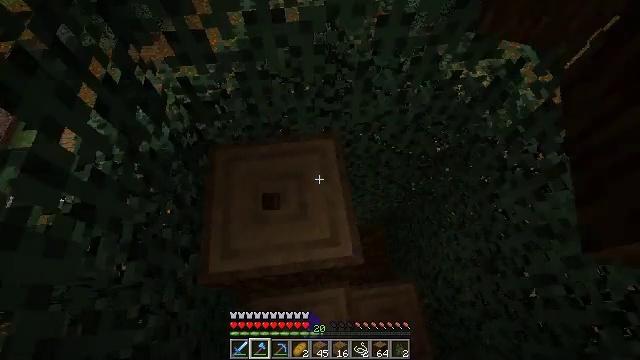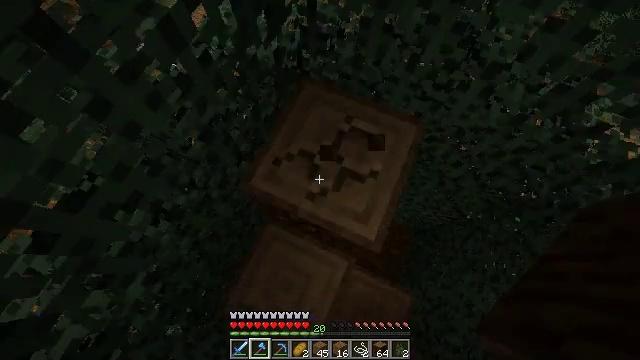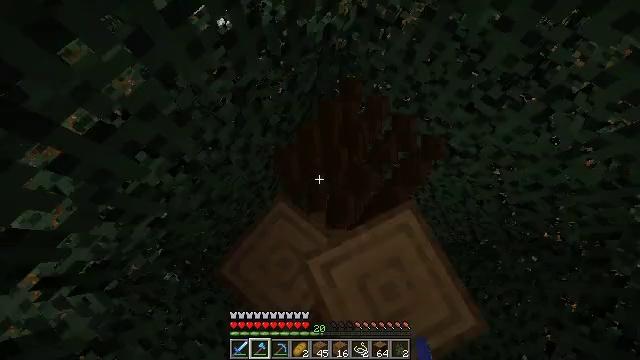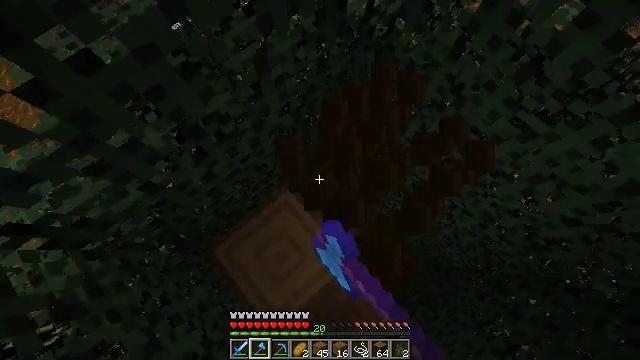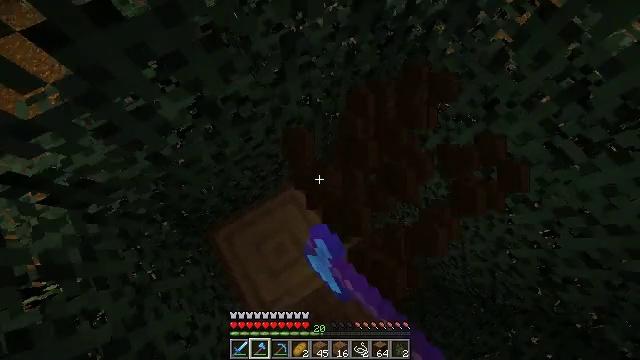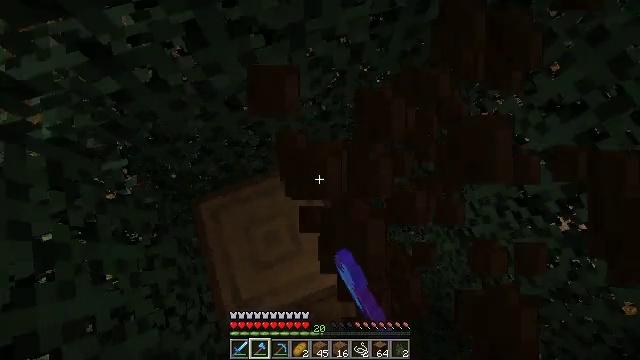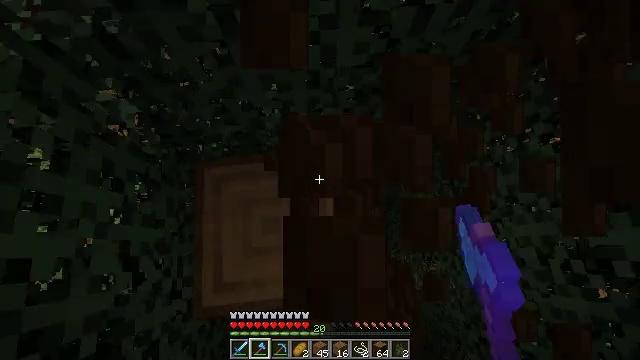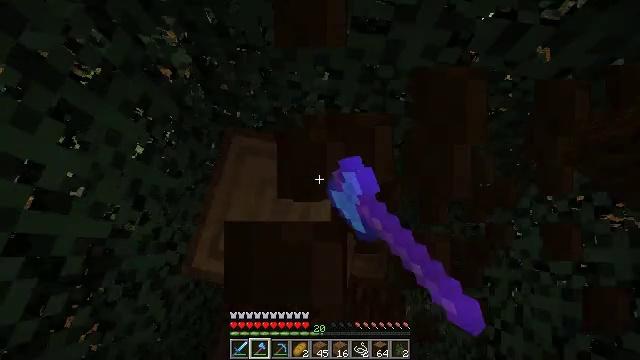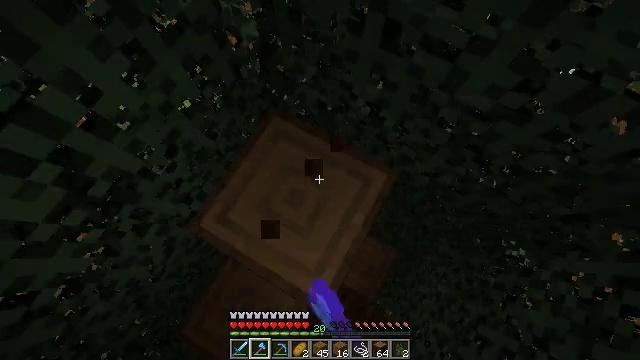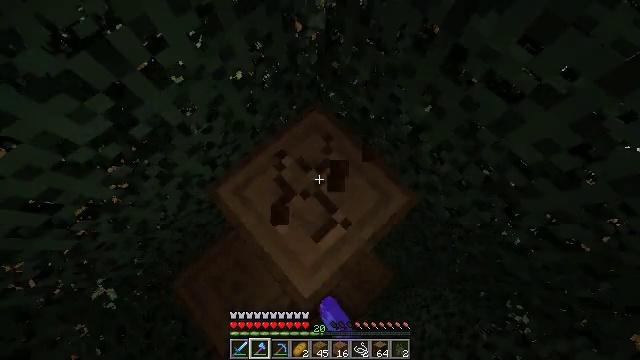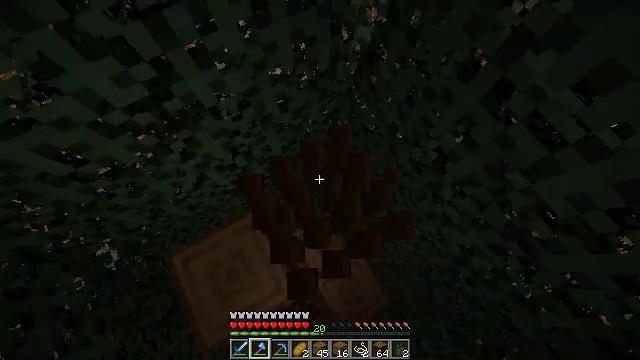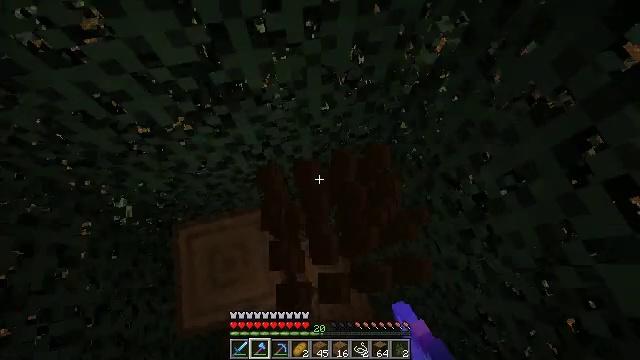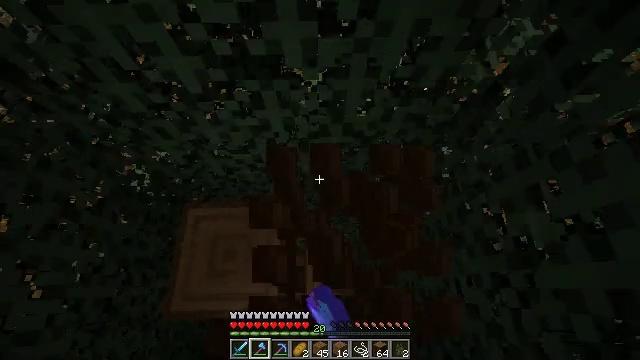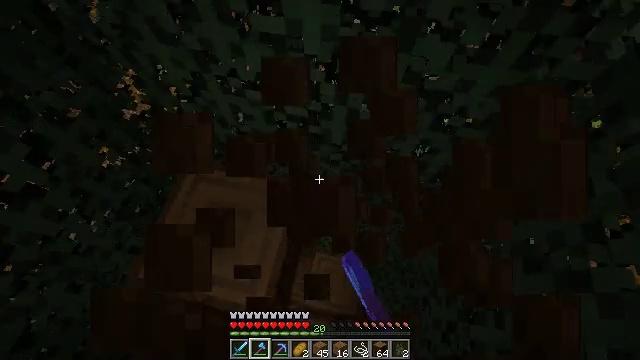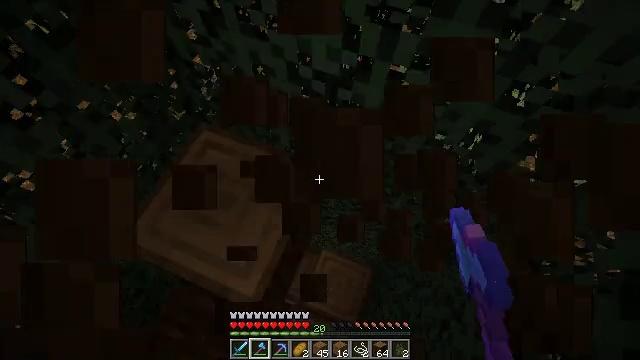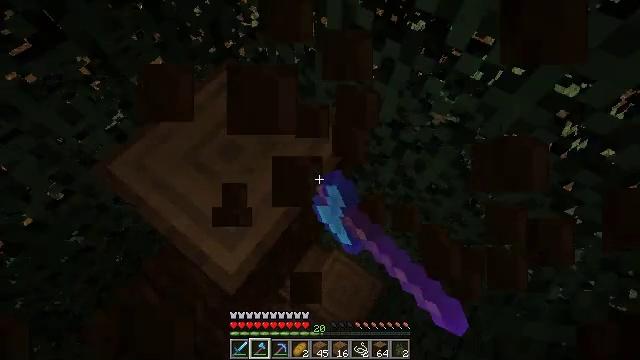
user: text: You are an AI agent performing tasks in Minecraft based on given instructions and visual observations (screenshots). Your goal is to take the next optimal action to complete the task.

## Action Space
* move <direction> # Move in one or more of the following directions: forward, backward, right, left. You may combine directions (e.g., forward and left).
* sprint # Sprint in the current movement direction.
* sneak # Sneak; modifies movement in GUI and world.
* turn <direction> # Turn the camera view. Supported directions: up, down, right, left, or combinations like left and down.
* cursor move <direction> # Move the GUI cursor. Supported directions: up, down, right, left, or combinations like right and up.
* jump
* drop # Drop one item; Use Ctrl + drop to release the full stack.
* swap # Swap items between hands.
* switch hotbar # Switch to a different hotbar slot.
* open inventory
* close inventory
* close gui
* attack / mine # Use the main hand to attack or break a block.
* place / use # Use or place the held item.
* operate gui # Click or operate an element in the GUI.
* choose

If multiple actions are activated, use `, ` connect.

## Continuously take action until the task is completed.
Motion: motion action
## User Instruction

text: Harvest the spruce log from a tree trunk.
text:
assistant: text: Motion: turn left and down, attack / mine
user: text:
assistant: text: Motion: turn left and down, attack / mine
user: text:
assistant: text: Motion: turn left, attack / mine
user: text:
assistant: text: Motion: turn left, attack / mine
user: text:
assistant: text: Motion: turn left, attack / mine
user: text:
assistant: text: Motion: turn left, attack / mine
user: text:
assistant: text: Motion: turn left, attack / mine
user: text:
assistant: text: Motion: turn left, attack / mine
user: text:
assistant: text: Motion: turn left, attack / mine
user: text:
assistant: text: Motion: turn left and up, attack / mine
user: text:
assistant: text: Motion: turn left and up, attack / mine
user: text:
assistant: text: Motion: turn left and up, attack / mine
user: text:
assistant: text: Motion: turn left and up, attack / mine
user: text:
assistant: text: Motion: turn left, attack / mine
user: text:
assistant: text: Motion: turn left, attack / mine
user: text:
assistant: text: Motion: turn left, attack / mine
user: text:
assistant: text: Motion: turn left, attack / mine
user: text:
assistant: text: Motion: attack / mine
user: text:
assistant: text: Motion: attack / mine
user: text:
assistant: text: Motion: attack / mine
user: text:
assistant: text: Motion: attack / mine
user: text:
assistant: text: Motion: turn left, attack / mine
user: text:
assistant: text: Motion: turn left, attack / mine
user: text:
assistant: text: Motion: turn left and up, attack / mine
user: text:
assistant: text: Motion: turn left and up, attack / mine
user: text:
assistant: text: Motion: turn up, attack / mine
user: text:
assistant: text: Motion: turn up, attack / mine
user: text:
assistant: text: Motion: attack / mine
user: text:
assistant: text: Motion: turn left, attack / mine
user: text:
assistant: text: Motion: turn left and down, attack / mine